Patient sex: M
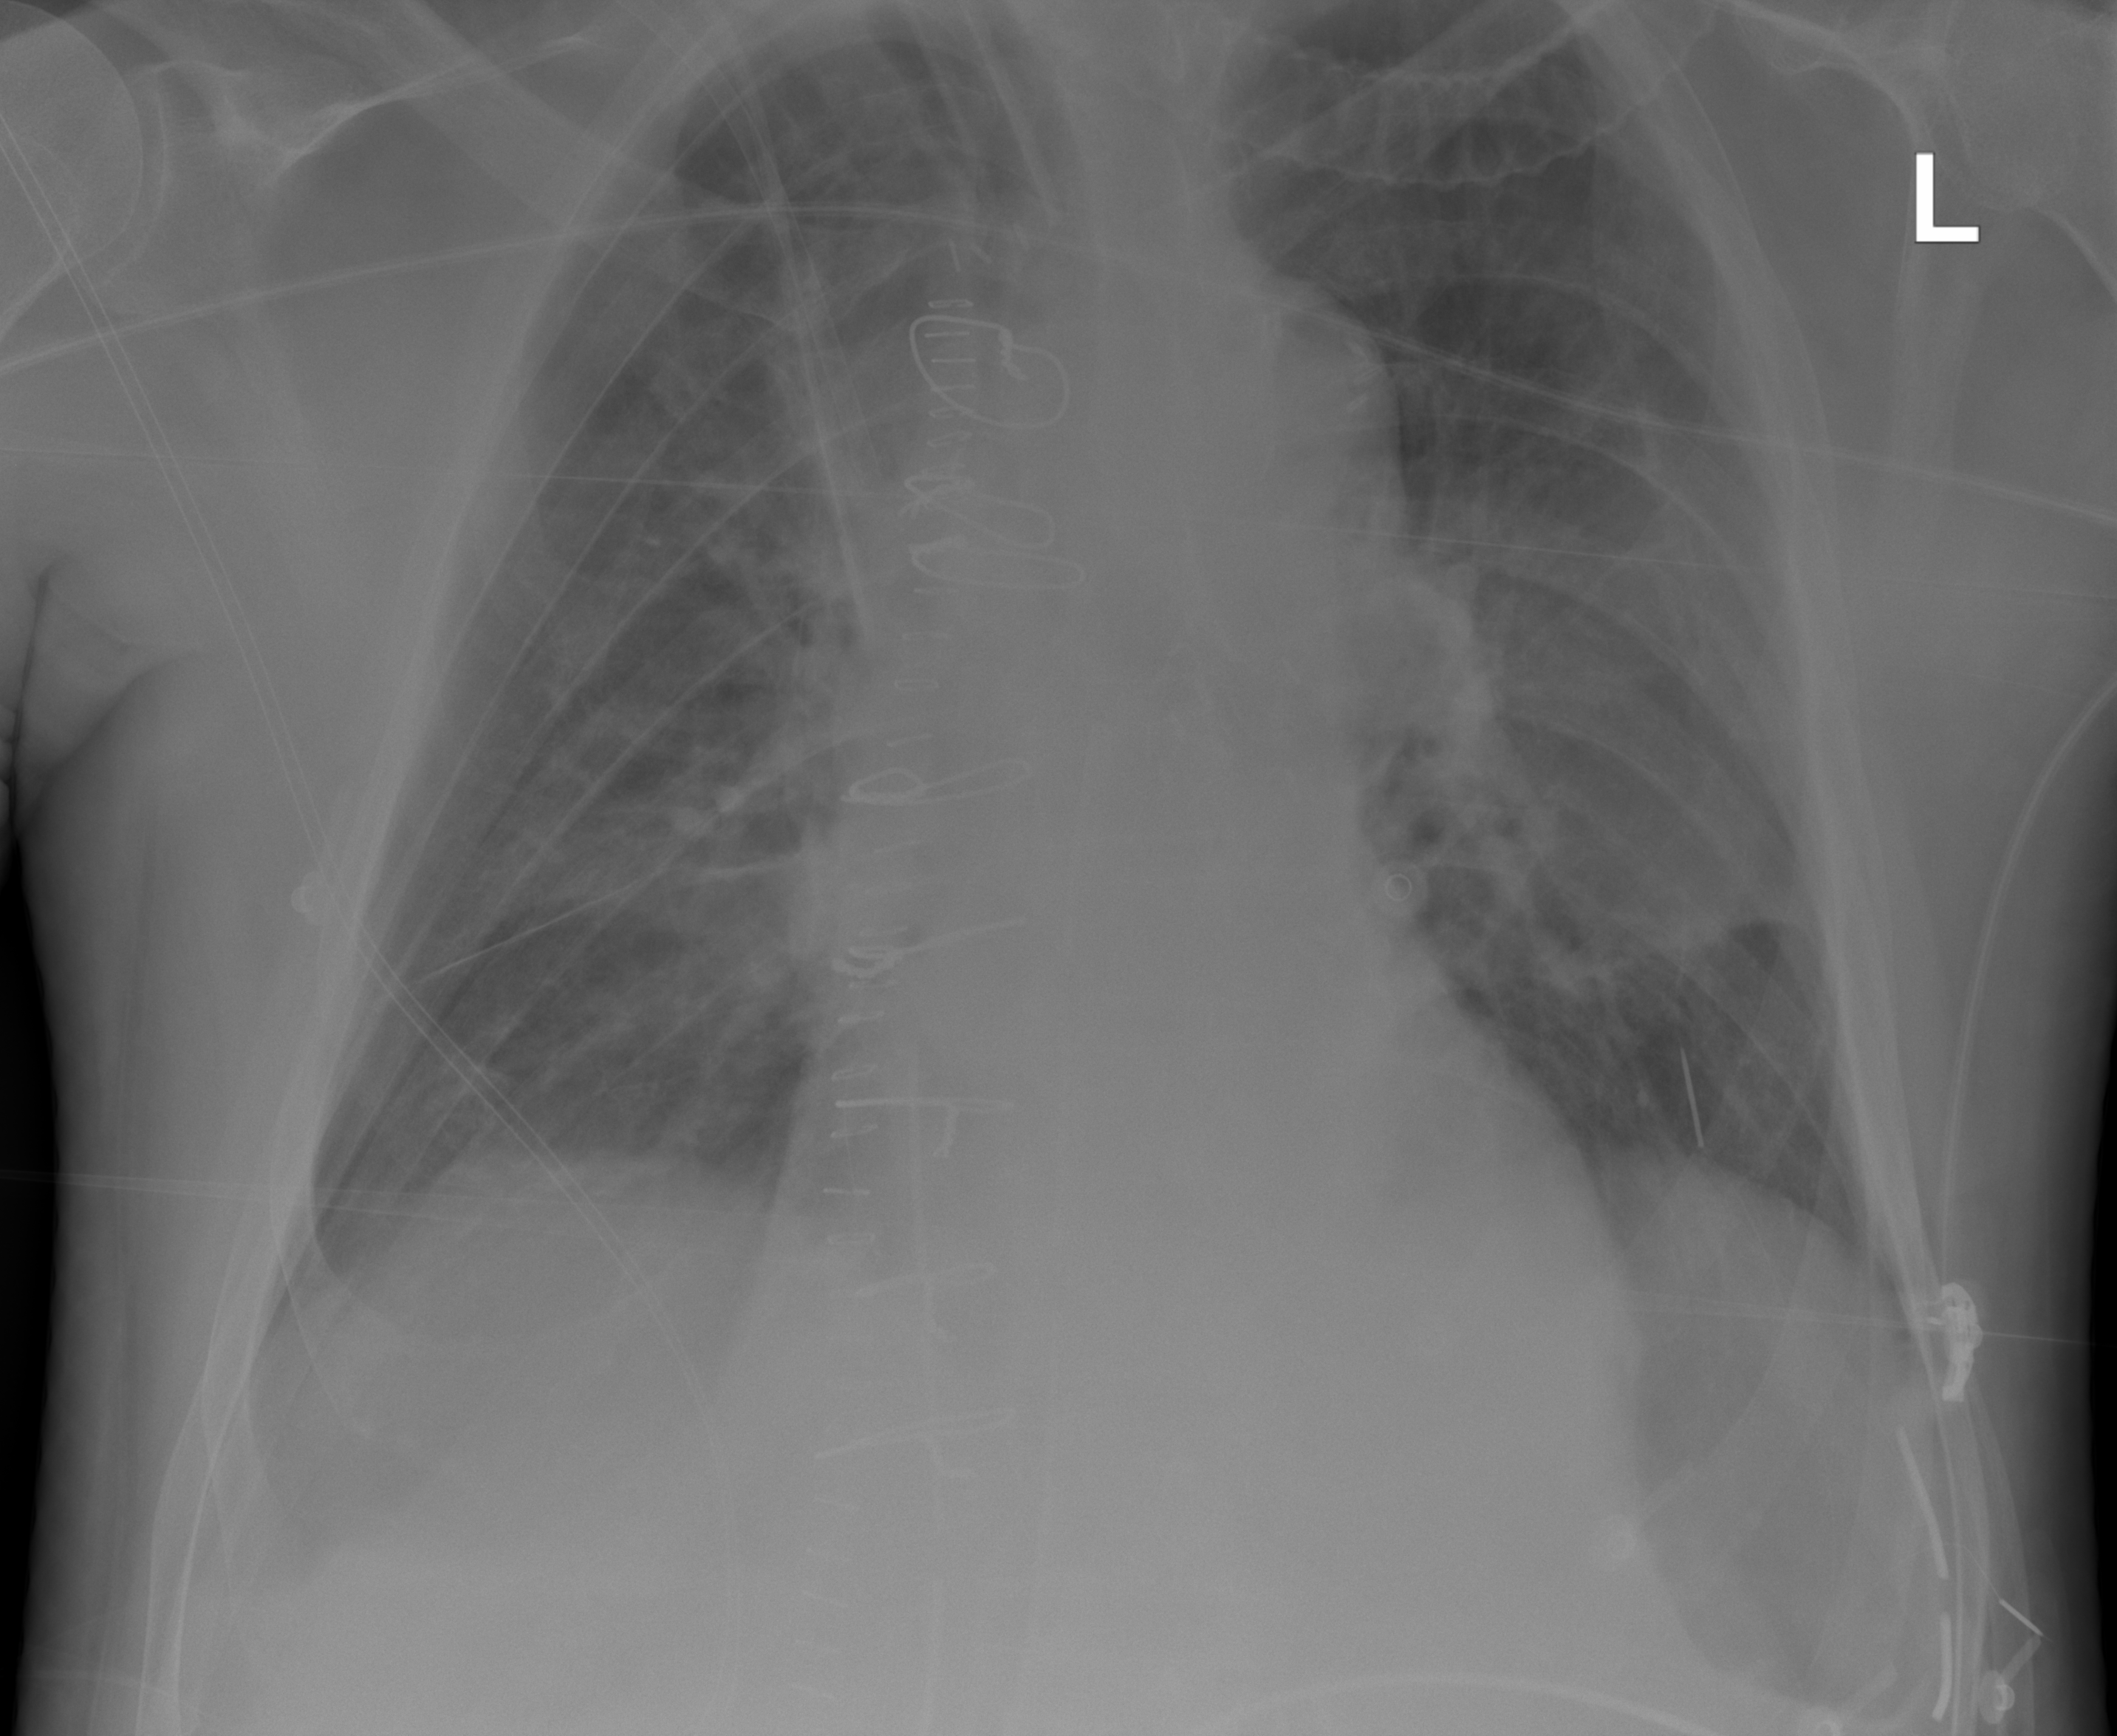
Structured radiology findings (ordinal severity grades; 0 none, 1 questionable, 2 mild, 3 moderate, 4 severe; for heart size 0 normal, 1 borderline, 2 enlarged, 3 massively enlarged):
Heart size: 0
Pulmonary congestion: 0
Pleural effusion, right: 2
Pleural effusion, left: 2
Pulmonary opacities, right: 0
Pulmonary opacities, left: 0
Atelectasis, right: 2
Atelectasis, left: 2